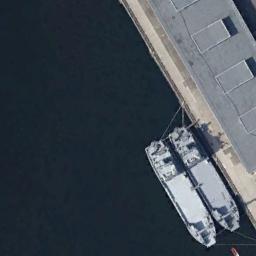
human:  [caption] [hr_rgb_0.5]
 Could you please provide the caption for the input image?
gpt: Two white ships side by side docked at the dock .

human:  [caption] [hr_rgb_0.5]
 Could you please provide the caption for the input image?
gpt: There is a building next to the two boats on the dock .

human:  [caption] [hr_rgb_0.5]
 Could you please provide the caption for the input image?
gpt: There are two ships in the blue water on the shore .

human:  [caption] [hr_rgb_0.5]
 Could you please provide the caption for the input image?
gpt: The two ships are docked at the dock and a gray building is on the bank .

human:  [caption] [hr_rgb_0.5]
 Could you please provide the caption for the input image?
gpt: There are two white ships at the harbor .